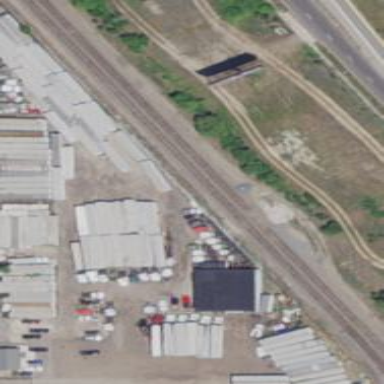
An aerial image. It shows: Industrial area specializing in logistics.